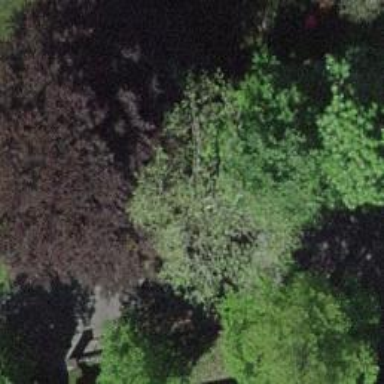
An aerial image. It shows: Garden with deciduous broadleaved trees.